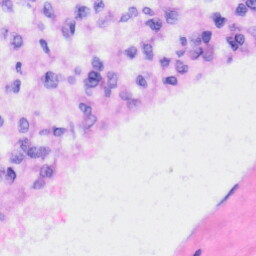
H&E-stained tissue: Liver